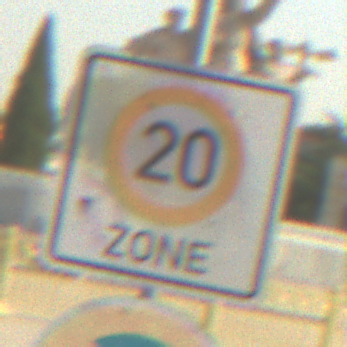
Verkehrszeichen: BeginnZone20
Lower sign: AbsolutesHalteverbot
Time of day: MorningAfternoon
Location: Outdoor (Suburban)
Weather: Clear
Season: NotSpecified
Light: Natural